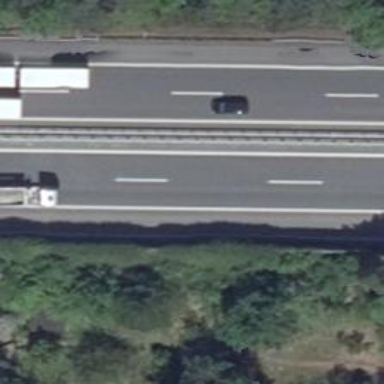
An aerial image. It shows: Concrete motorway.